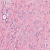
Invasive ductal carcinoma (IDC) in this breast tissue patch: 0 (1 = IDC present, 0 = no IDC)